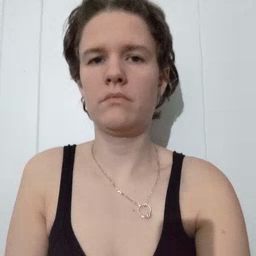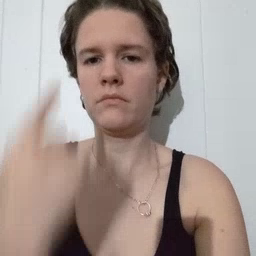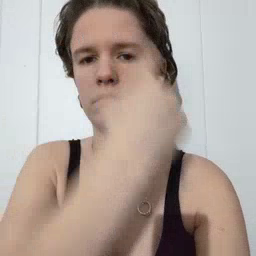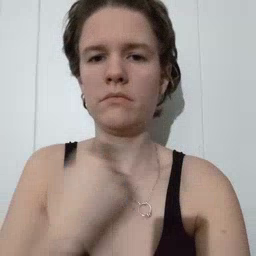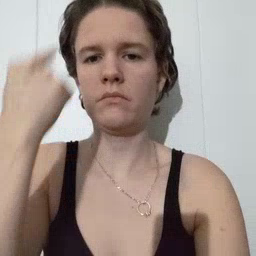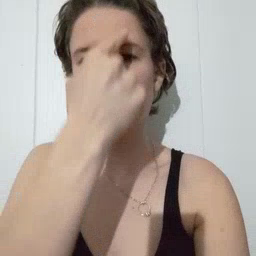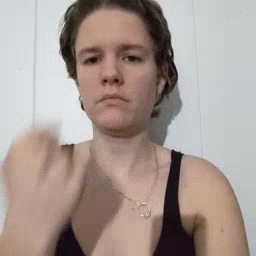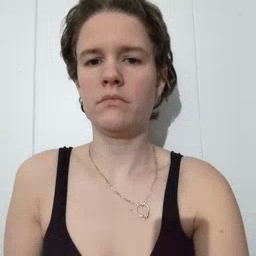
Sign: face